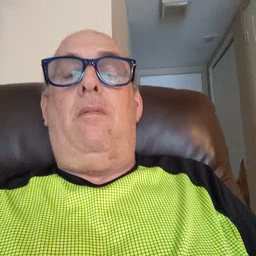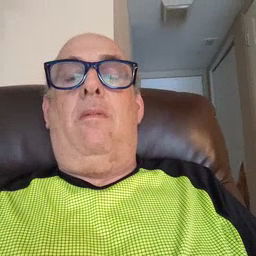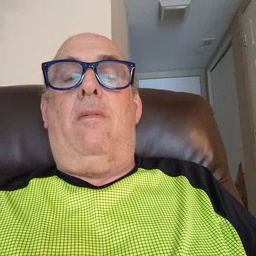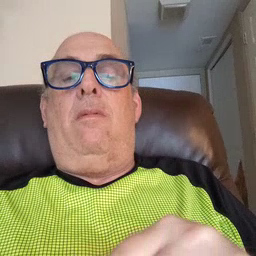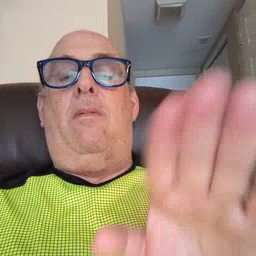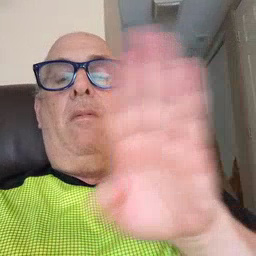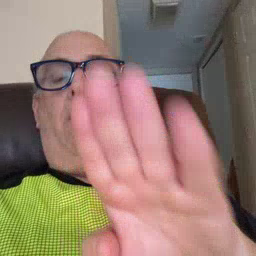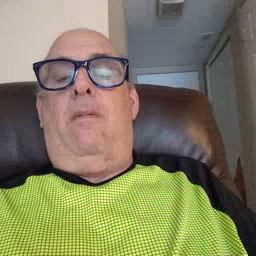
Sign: close